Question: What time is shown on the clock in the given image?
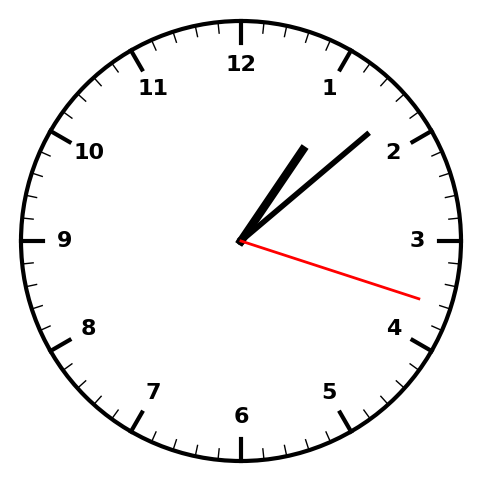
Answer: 01:08:18